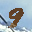
Label: 9